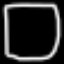
Label: square